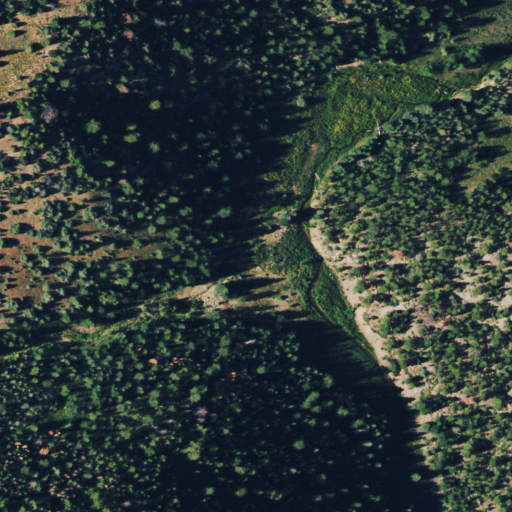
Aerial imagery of valley in Colorado named Wheeler Draw containing evergreen forest, deciduous forest, and shrub